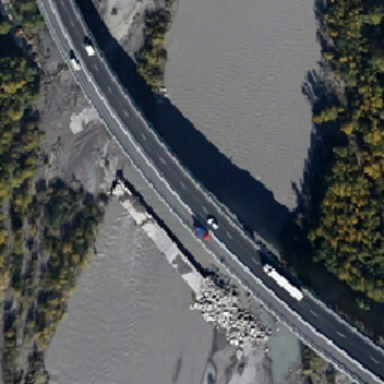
There is a arc shaped bridge across the turbid river .